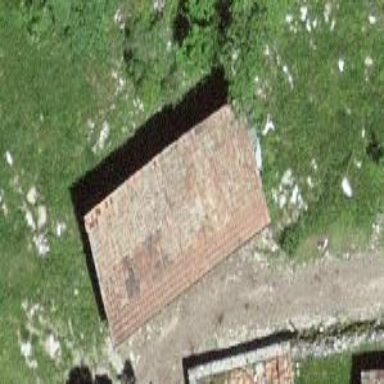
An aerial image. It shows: Barn.